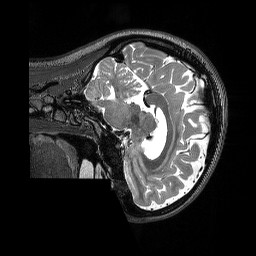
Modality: T2w
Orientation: sagittal
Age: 27
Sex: female
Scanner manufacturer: siemens
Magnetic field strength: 3 T
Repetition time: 3.2 s
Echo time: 0.564 s